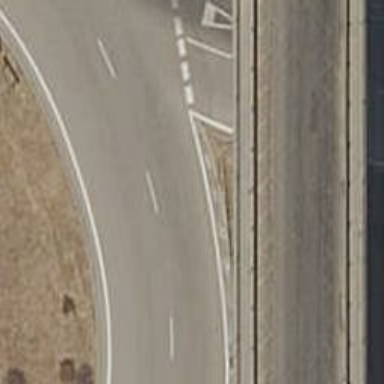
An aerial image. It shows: Tertiary road leading to roundabout.